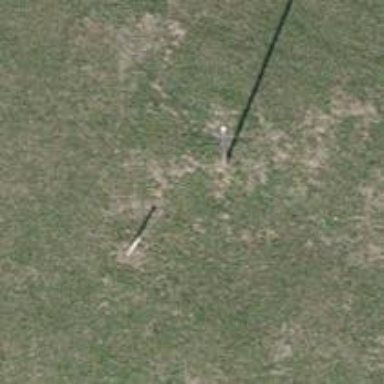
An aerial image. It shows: Minor power line.